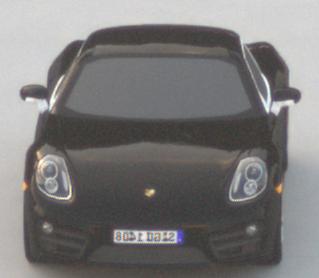
Make: Porsche
Model: Cayman
Detailed model: Cayman (981C)
Model produced from: 2013/03
Model produced until: 2014/04
Doors: 2
Color: black
Road condition: dry road
Daytime: sunrise or sunset
Contrast: low contrast